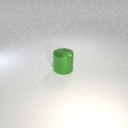
large green metal cylinder